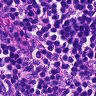
Metastatic tissue present: no